A 2-D grayscale encoding of one vibration snapshot from a rotor kit is shown. Classify the rotor condition as one of: normal, misalignment, unbalance, looseness.
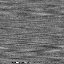
Answer: normal